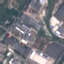
Label: Industrial